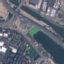
Land use / land cover: Highway